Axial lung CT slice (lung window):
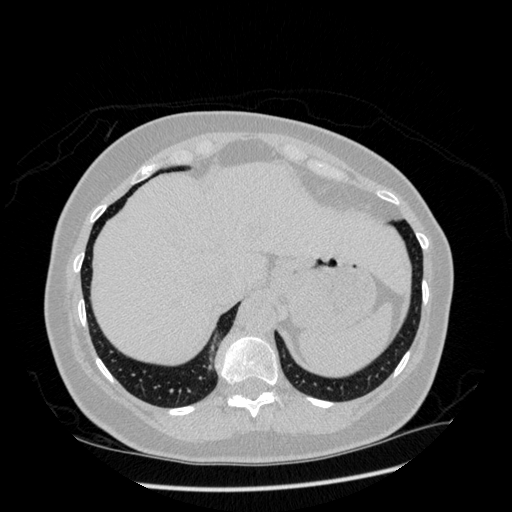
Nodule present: no